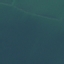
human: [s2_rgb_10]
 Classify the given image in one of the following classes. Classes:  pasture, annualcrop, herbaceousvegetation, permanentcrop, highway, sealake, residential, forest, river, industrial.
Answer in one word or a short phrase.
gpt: SeaLake